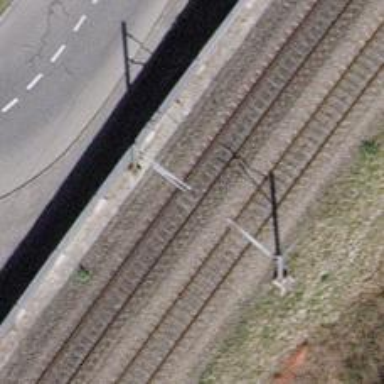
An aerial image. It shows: Railway with electrified contact lines.